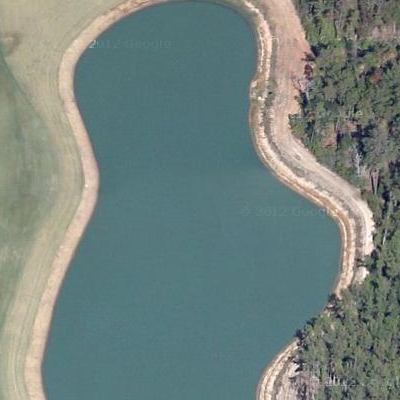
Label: dRiverLake